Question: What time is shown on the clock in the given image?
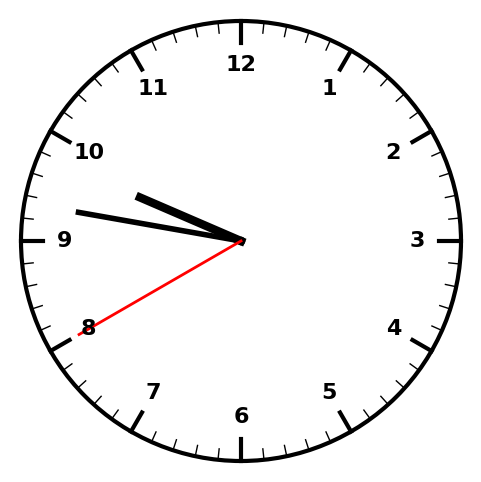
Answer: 09:46:40